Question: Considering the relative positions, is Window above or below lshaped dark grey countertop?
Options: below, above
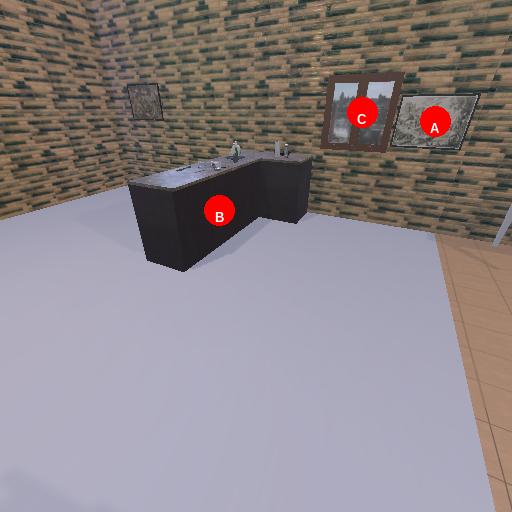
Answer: below